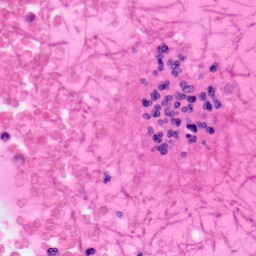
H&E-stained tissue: Colon